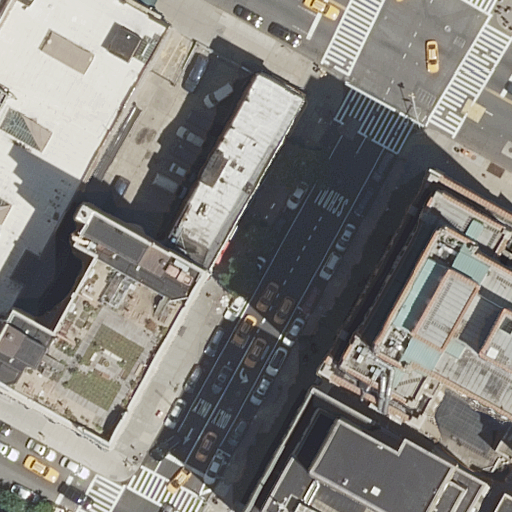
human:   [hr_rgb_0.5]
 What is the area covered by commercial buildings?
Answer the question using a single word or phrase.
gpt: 0m2

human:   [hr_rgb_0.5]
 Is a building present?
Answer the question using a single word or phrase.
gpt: yes

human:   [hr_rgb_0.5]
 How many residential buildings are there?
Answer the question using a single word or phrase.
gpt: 5

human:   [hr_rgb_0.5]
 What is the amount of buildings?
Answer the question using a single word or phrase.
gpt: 5

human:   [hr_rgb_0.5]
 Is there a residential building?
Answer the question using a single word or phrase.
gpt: yes

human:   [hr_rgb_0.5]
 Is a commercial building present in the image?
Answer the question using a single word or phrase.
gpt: no

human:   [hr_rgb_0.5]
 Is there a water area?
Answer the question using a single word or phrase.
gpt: no

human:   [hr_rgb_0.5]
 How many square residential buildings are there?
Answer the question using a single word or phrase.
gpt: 0

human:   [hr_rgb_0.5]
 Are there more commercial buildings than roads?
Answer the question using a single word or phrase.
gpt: no

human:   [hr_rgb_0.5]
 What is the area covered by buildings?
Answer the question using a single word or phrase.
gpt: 3171m2

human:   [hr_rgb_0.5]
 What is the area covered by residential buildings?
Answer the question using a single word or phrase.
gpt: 3171m2

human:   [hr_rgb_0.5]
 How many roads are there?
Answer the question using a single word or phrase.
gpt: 5

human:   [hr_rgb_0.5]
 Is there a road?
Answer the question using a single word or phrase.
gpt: yes

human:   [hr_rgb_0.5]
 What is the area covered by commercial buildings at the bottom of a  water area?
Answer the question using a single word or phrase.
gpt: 0m2

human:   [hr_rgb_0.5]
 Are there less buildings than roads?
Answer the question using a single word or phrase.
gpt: no

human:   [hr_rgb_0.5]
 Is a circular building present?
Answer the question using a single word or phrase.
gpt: no

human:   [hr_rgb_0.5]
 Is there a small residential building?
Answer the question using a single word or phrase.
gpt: yes

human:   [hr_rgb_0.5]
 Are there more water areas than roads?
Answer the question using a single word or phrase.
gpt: no

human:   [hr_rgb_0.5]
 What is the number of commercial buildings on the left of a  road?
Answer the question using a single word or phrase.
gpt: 0

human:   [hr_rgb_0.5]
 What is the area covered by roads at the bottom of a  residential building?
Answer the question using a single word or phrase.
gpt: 0m2

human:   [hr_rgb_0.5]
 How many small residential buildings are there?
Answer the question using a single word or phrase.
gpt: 2

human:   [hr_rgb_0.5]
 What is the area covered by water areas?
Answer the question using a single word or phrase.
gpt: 0m2

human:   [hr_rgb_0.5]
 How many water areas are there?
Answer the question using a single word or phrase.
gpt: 0

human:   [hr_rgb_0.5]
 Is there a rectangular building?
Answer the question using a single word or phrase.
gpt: yes

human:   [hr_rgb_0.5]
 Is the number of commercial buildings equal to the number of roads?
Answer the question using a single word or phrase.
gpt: no

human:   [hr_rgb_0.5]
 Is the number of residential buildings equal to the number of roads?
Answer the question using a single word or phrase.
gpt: yes

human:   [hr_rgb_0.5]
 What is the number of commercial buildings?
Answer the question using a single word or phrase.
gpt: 0

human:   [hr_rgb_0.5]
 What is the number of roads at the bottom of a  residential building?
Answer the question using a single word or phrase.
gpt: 3

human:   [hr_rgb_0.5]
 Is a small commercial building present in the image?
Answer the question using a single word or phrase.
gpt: no

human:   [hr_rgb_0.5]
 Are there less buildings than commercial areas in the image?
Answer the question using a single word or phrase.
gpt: no

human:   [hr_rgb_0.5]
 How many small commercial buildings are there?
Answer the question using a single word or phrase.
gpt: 0

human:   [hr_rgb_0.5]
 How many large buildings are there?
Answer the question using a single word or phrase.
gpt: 3

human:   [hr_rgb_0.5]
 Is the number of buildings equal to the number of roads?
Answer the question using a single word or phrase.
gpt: yes

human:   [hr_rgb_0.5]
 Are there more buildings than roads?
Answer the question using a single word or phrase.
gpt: no

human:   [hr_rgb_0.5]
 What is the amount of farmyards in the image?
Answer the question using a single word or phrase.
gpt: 0

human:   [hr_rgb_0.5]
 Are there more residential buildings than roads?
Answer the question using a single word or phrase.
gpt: no

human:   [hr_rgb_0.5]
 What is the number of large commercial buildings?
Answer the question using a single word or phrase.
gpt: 0

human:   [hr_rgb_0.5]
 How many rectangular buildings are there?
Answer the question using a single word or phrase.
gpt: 2

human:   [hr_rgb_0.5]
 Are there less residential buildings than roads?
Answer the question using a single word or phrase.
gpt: no

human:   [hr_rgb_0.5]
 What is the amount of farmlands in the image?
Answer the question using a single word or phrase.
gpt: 0

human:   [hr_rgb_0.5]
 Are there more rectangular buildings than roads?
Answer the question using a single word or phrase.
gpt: no

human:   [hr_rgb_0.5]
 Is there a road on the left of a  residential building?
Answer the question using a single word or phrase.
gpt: yes

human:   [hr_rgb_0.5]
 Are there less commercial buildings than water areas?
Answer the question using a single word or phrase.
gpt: no

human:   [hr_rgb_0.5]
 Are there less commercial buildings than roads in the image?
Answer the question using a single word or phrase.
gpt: yes

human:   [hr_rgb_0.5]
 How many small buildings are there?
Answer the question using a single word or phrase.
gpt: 2

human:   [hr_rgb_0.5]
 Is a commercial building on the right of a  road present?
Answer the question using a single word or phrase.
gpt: no

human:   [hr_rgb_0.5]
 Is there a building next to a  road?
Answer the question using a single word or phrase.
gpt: yes

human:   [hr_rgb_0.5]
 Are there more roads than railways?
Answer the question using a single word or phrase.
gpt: yes

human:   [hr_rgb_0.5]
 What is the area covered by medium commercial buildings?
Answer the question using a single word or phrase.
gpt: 0m2

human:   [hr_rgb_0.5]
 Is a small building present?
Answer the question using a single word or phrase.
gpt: yes

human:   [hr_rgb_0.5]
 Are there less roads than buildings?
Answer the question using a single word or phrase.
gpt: no

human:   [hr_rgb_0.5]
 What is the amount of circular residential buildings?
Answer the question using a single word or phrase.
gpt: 0

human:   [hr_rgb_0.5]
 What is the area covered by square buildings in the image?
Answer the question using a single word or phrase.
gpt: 0m2

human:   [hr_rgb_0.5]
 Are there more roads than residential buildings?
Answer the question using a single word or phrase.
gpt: no

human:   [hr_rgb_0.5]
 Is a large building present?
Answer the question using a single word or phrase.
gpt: yes

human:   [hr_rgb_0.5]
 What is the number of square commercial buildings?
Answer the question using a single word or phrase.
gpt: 0

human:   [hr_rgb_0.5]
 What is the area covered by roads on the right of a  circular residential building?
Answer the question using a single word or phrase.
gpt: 0m2

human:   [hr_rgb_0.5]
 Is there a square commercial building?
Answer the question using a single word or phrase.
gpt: no

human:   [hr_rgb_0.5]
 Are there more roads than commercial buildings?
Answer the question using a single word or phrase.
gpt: yes

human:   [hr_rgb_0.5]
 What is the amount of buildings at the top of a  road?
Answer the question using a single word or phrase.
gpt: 3

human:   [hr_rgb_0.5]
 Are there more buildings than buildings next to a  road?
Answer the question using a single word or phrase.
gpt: no

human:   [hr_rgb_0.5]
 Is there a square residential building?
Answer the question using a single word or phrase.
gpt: no

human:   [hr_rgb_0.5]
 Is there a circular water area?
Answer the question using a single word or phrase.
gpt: no

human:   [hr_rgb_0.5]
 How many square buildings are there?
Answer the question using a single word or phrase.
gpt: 0